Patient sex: F
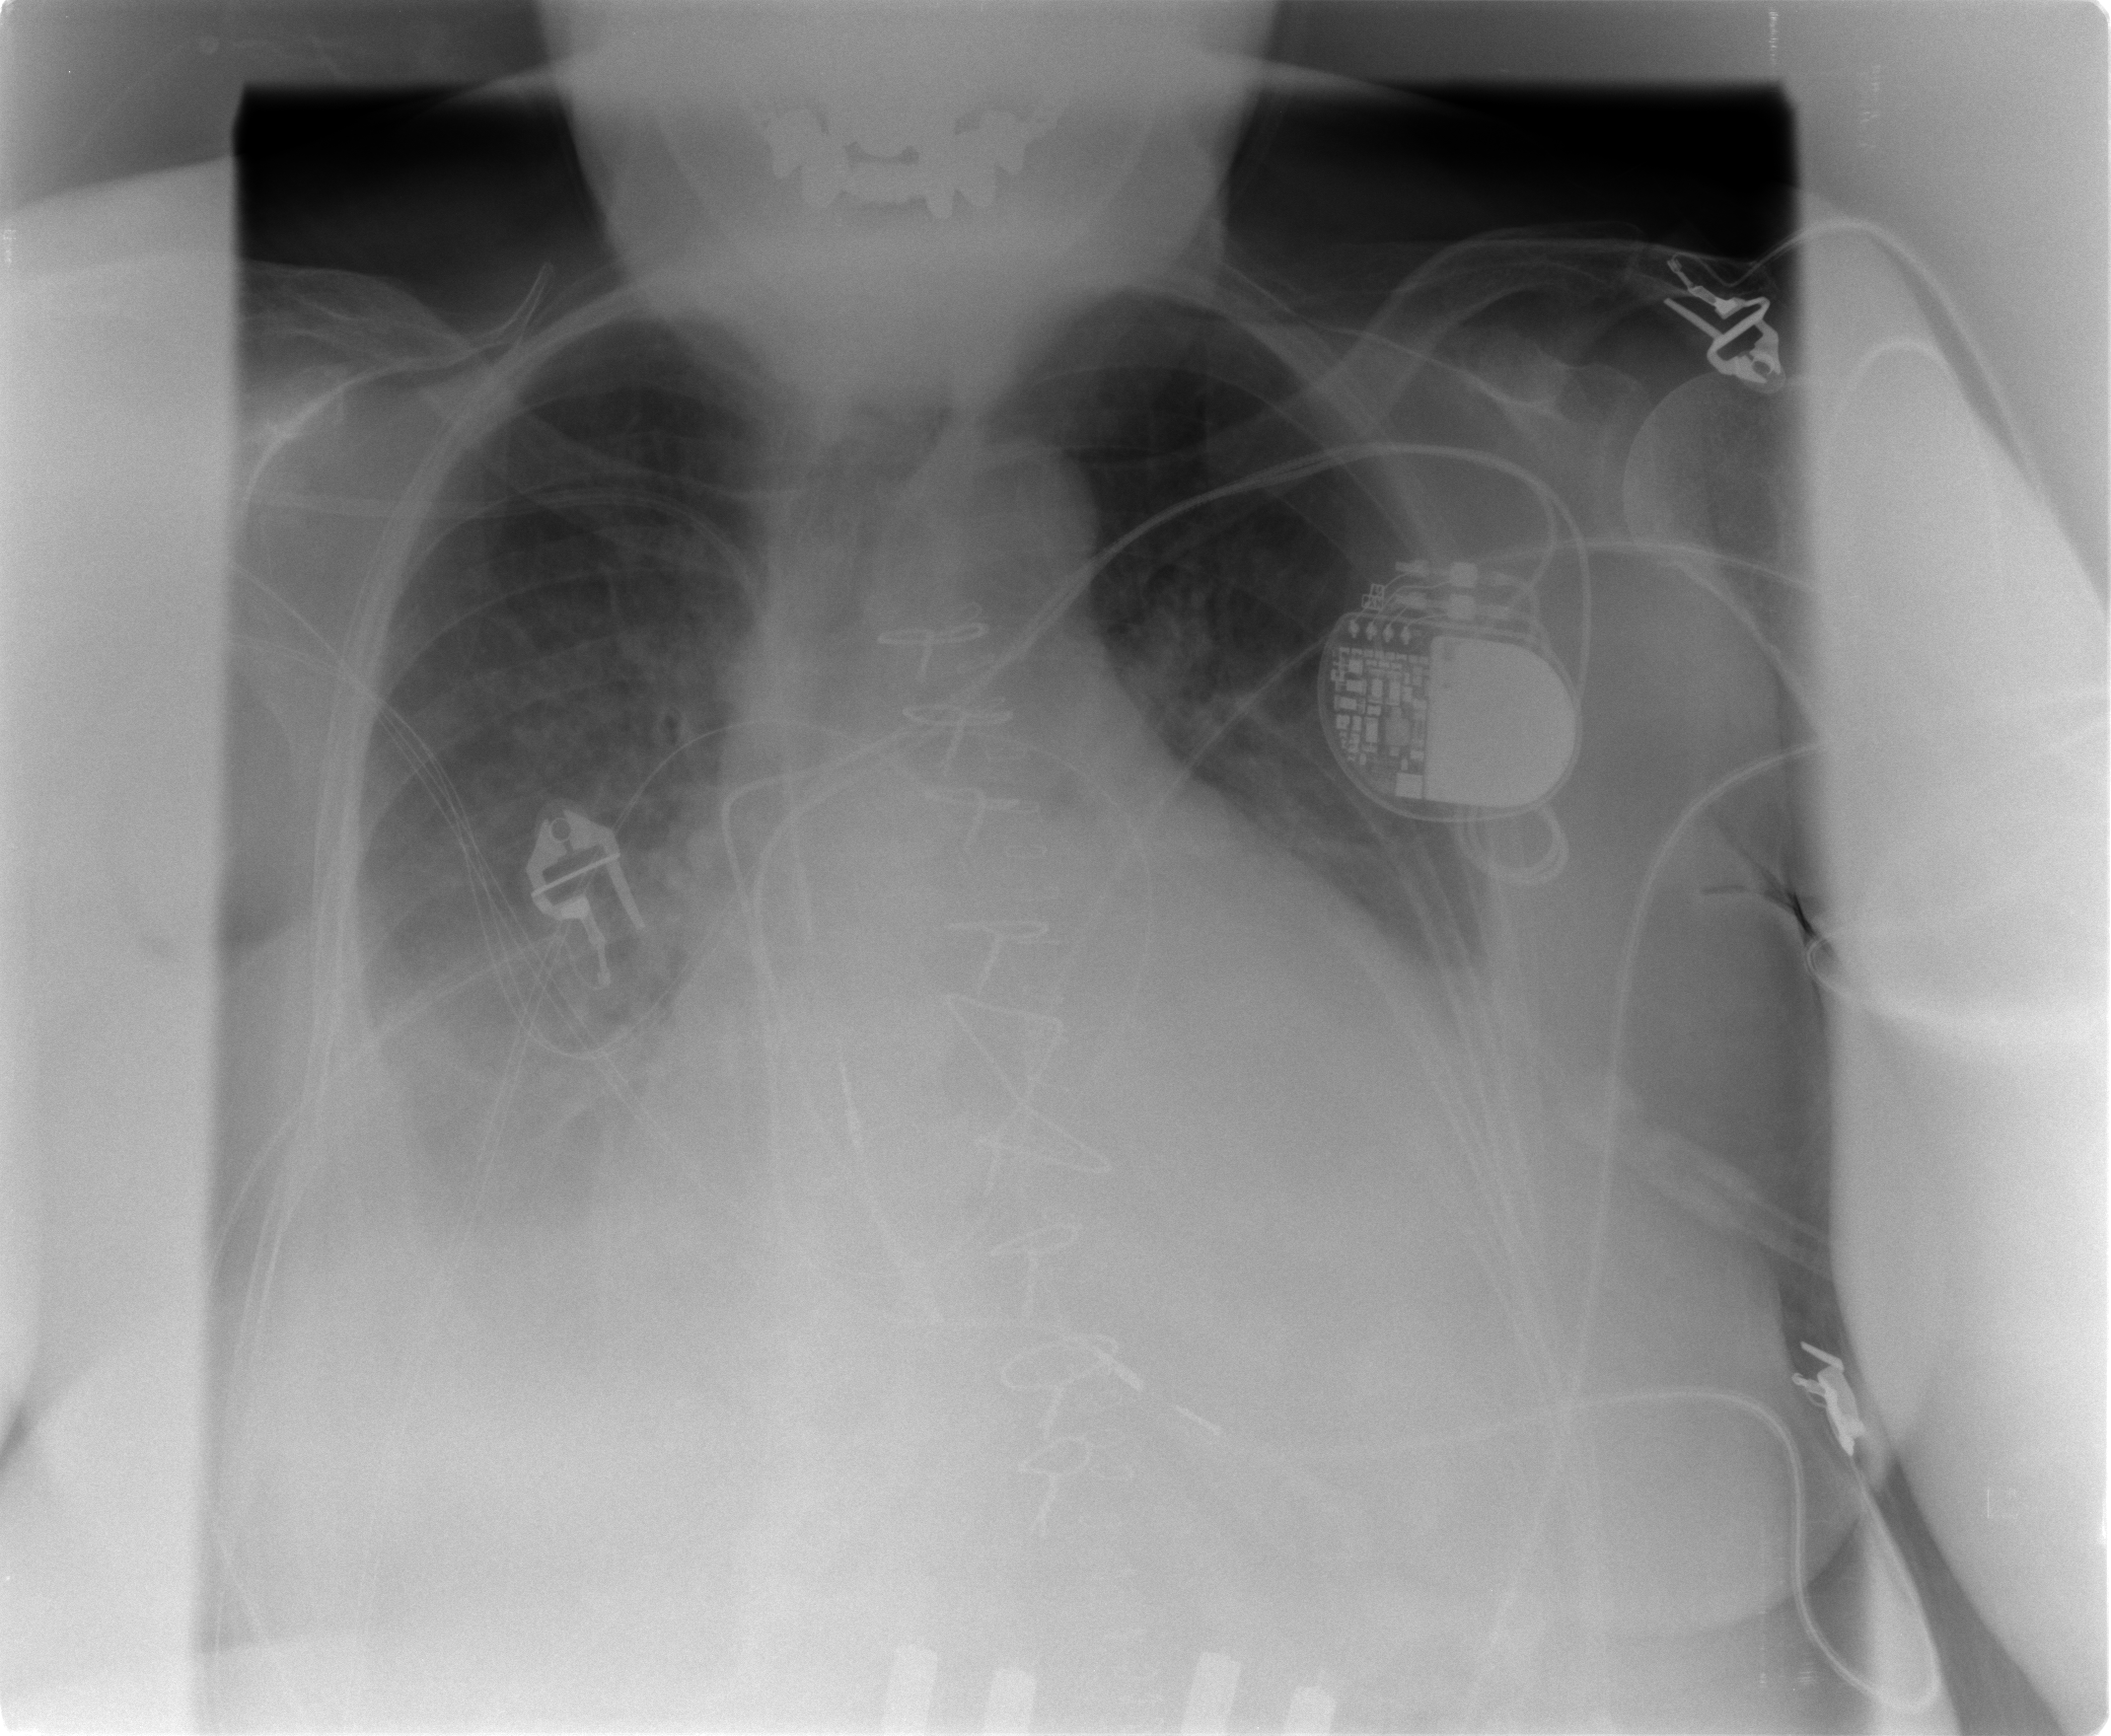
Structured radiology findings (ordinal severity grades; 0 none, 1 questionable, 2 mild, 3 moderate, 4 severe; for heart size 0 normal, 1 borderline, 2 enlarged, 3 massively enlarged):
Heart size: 0
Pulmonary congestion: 0
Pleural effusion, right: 2
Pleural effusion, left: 2
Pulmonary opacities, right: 1
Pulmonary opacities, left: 0
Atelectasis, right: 2
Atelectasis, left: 2